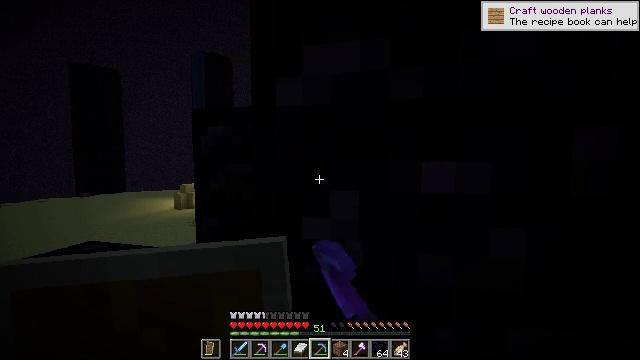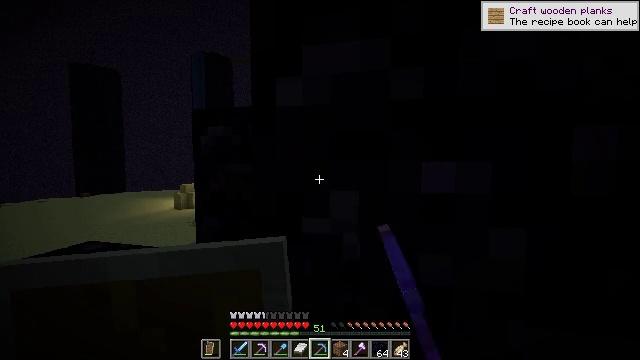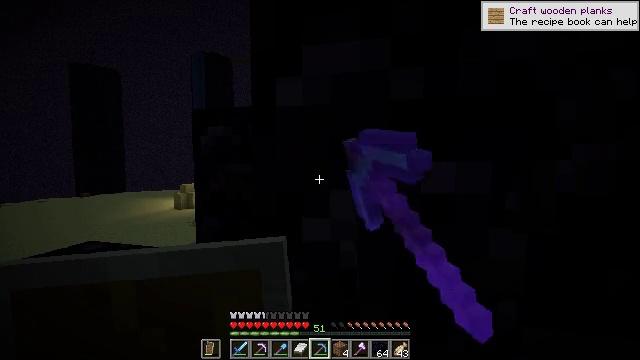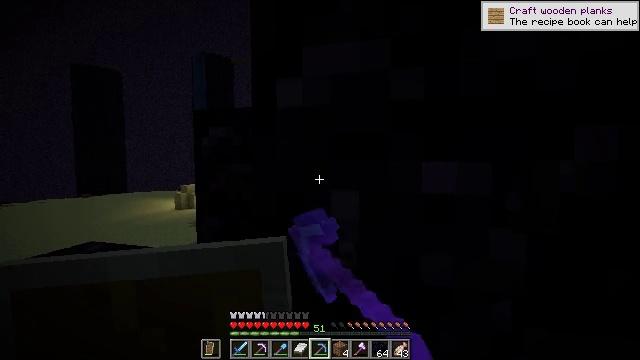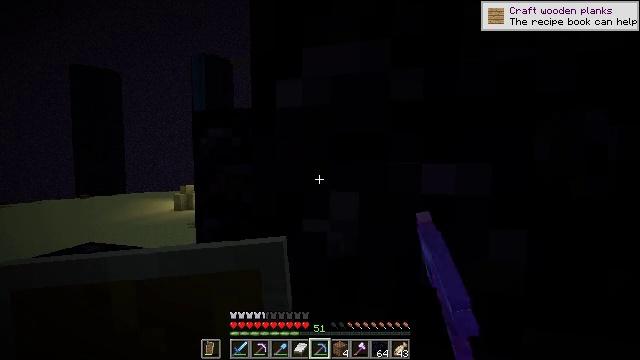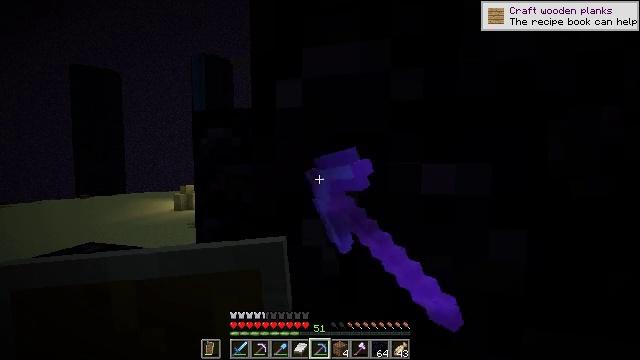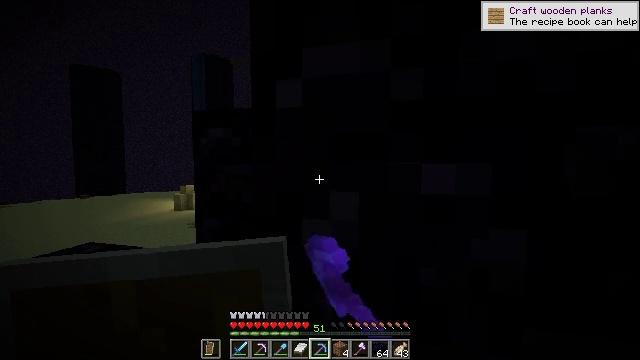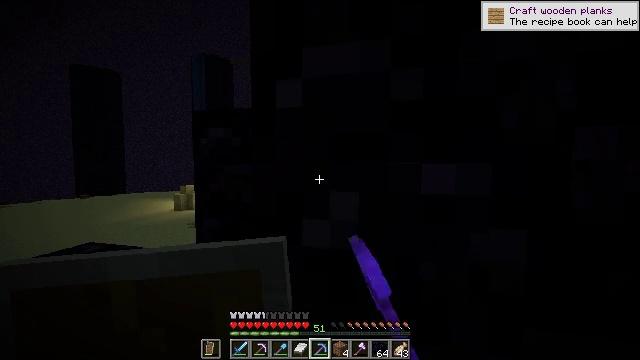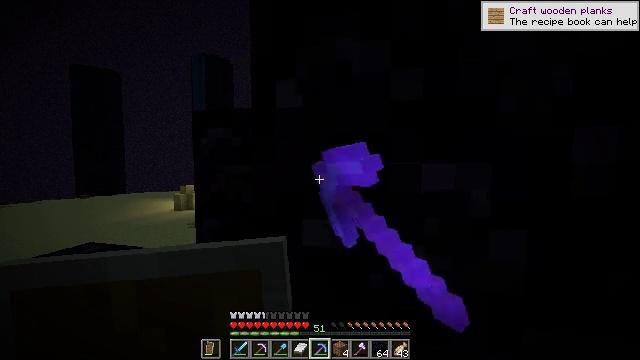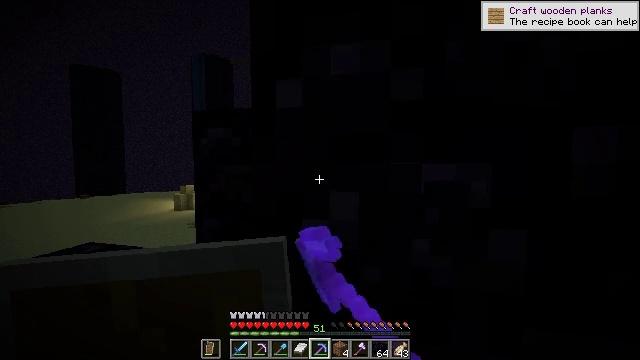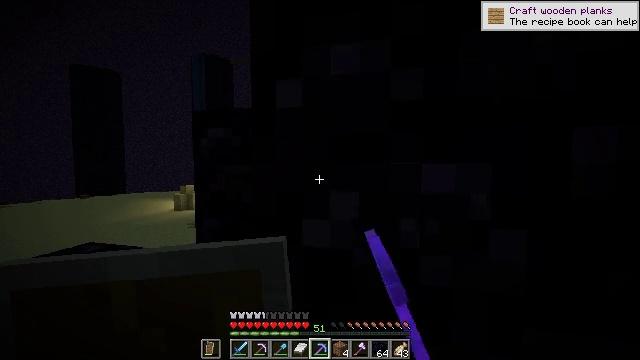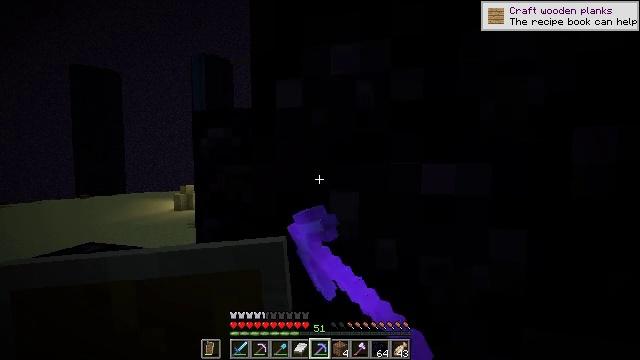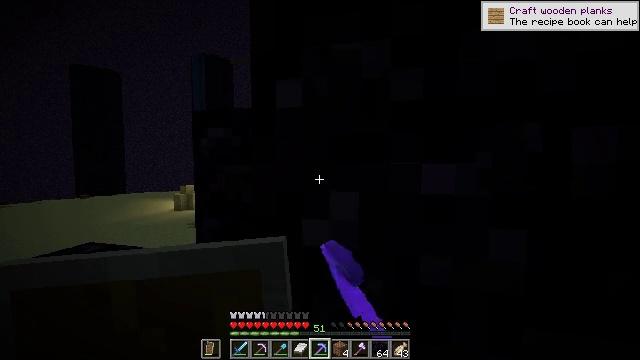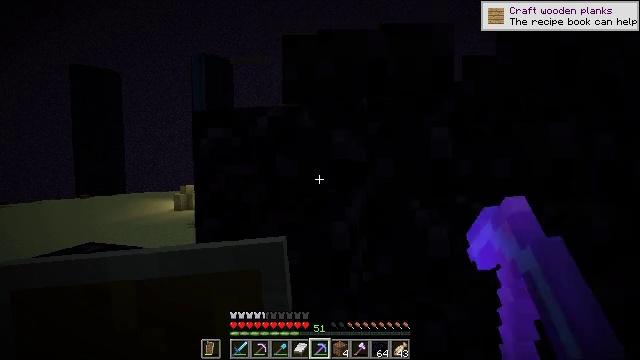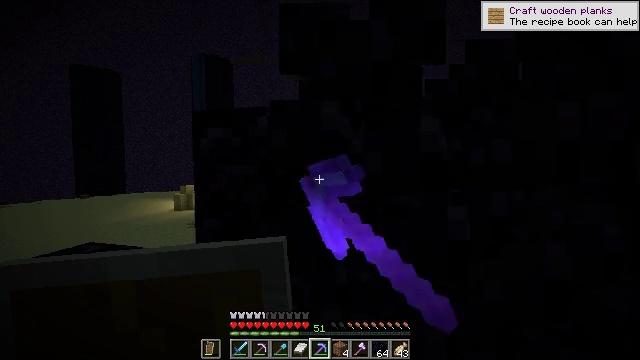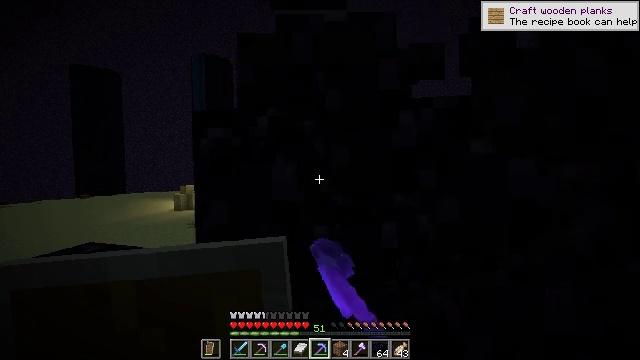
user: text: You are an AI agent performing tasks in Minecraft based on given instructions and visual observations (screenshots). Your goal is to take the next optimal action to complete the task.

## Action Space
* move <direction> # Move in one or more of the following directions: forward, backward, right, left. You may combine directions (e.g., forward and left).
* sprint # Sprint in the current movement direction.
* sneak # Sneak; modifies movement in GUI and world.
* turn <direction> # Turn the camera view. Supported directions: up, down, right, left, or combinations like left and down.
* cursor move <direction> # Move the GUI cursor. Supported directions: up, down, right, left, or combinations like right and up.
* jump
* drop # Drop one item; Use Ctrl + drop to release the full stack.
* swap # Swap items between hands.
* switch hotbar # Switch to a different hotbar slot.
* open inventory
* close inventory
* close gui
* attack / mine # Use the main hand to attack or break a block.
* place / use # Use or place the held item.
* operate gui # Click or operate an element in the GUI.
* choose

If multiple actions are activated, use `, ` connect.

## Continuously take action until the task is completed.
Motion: motion action
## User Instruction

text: Collect obsidian for crafting.
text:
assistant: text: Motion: attack / mine
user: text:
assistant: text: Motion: attack / mine
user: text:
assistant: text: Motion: attack / mine
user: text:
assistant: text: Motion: attack / mine
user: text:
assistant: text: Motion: attack / mine
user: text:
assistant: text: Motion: attack / mine
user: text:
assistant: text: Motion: attack / mine
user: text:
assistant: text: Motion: attack / mine
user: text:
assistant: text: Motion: attack / mine
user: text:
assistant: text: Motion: attack / mine
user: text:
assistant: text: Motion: attack / mine
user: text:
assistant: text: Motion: attack / mine
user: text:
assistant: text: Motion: attack / mine
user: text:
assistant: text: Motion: attack / mine
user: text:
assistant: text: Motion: attack / mine
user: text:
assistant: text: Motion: attack / mine
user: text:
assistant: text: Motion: attack / mine
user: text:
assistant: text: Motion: attack / mine
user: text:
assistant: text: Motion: attack / mine
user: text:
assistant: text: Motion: attack / mine
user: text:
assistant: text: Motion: attack / mine
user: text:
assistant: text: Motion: attack / mine
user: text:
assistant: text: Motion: attack / mine
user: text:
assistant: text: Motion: attack / mine
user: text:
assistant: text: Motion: attack / mine
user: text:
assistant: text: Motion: attack / mine
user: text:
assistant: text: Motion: attack / mine
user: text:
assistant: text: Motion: attack / mine
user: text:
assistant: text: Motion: attack / mine
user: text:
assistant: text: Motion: attack / mine